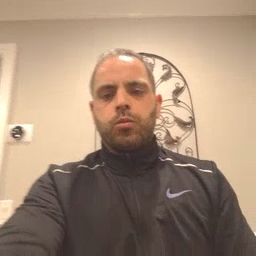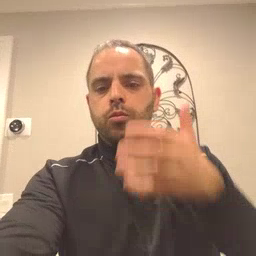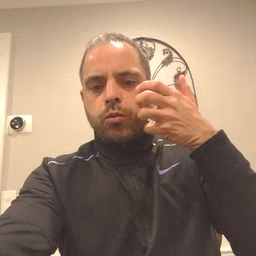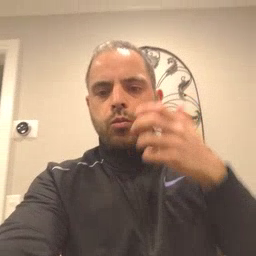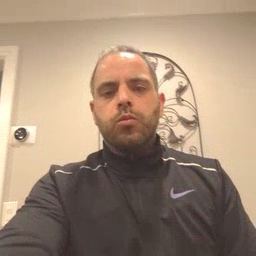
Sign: tiger